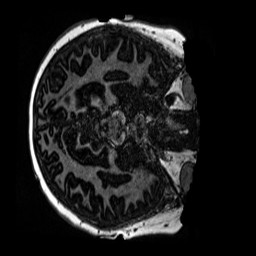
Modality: MP2RAGE
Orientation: axial
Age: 10
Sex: male
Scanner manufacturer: siemens
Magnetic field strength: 3 T
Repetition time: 4 s
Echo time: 0.00299 s